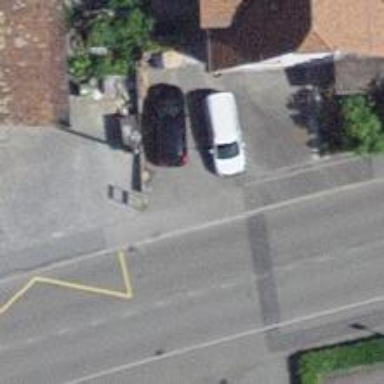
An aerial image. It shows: Kerb serving as barrier.